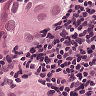
Metastatic tissue present: yes